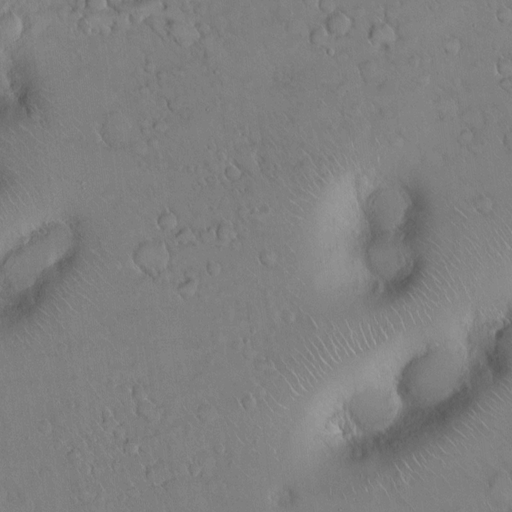
Classes present: Background, Cone